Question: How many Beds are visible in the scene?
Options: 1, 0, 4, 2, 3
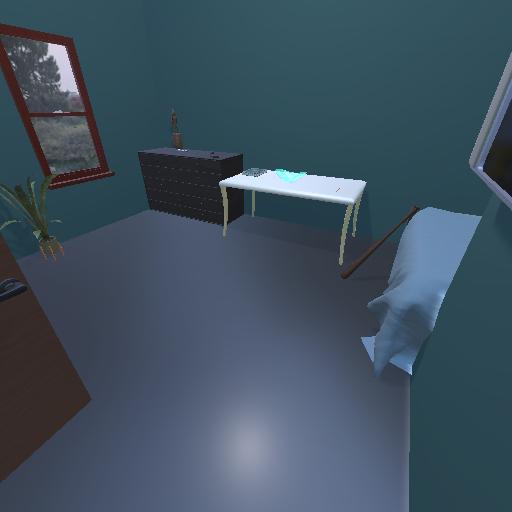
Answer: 1